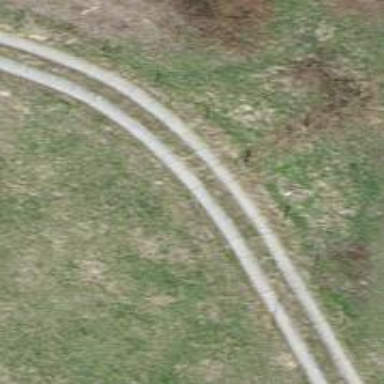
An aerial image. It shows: Paved track with grade1 quality.